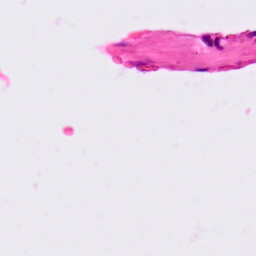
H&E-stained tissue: Lung